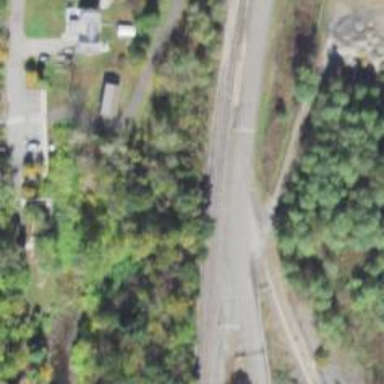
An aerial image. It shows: Level crossing along the railway.